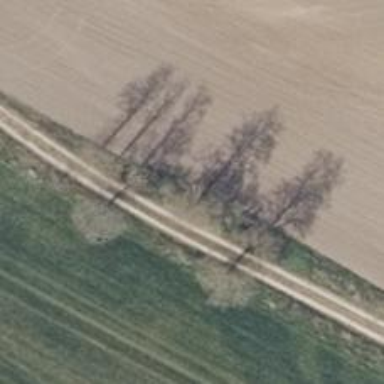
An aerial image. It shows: Deciduous tree with broadleaved leaves.